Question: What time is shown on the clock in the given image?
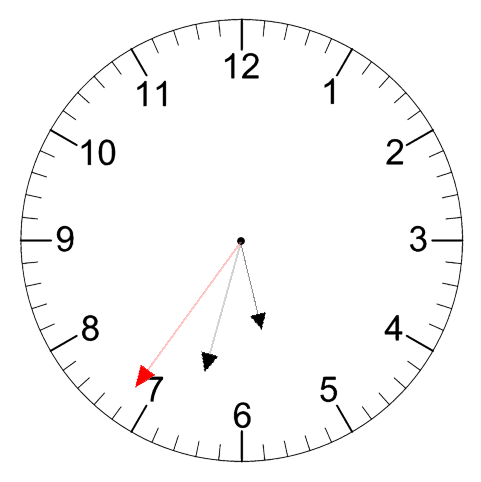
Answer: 05:32:36